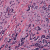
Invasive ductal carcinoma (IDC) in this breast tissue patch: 1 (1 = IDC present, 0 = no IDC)